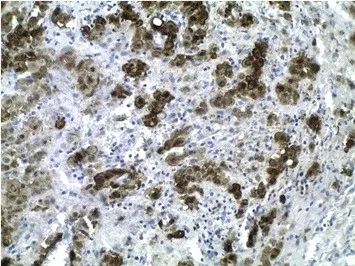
tumor cells with positive immunoreactivity to calretinin.
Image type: pathology (immunostaining)